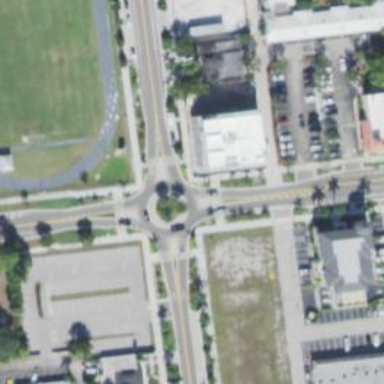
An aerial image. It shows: Footway located on traffic island.